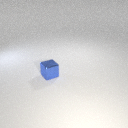
small blue metal cube